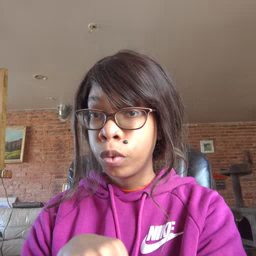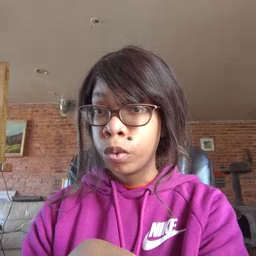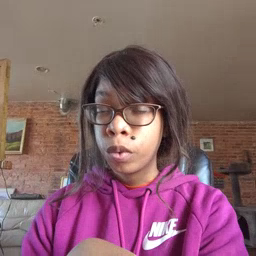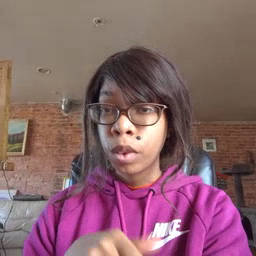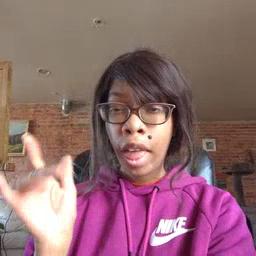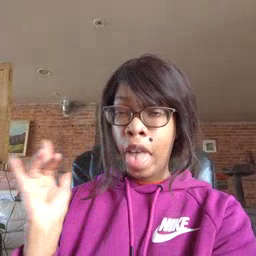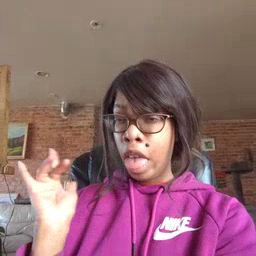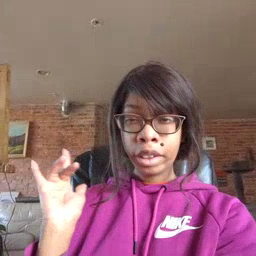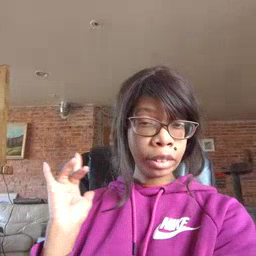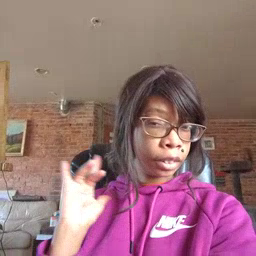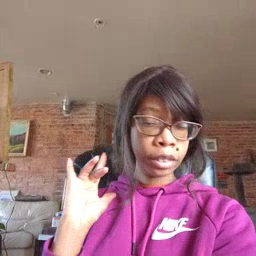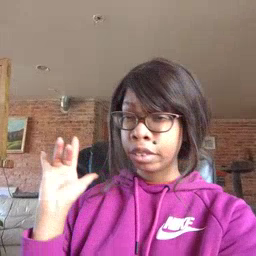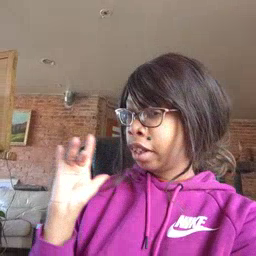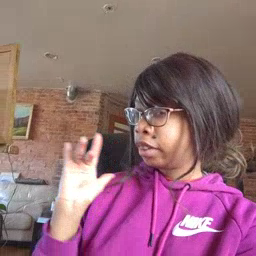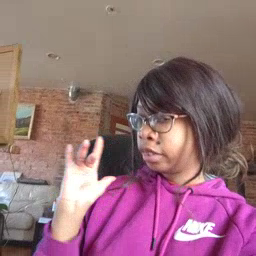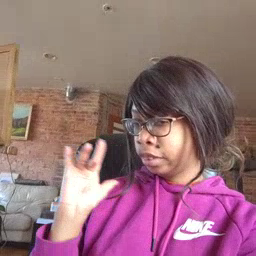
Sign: yucky